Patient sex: M
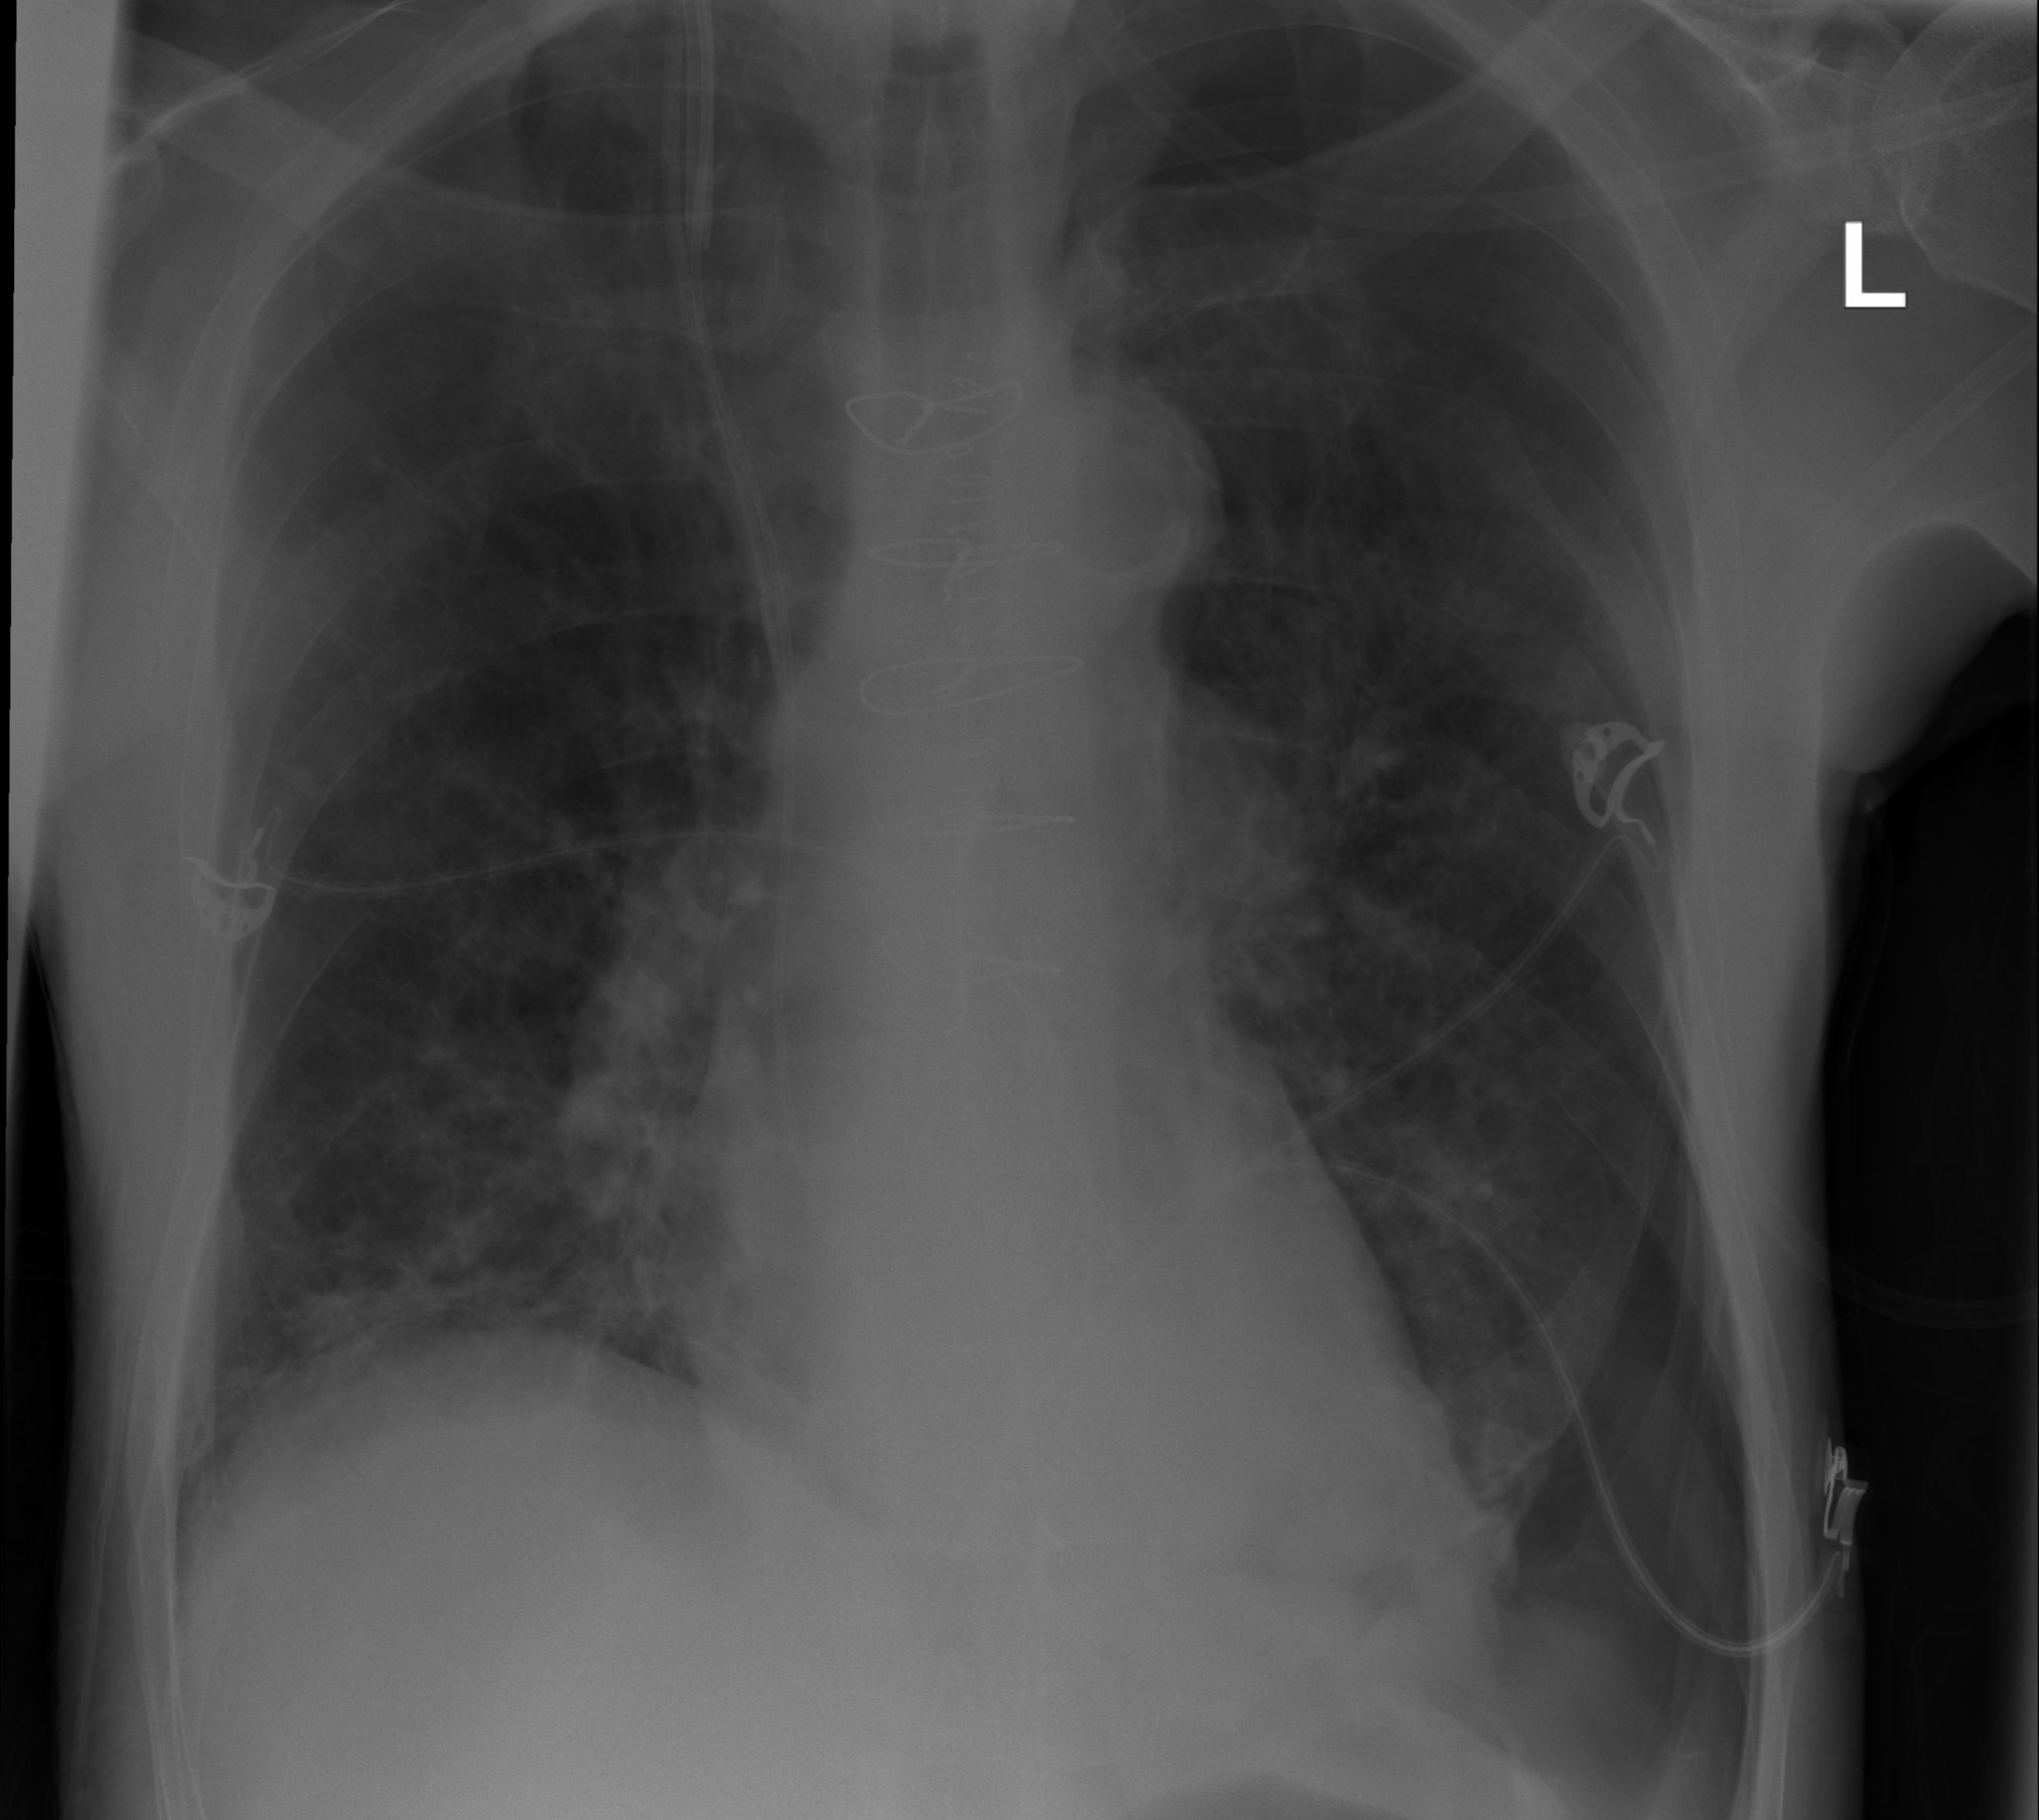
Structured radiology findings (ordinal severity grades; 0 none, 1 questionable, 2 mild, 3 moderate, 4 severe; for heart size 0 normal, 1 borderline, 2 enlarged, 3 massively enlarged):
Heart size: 0
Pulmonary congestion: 0
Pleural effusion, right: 0
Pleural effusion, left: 0
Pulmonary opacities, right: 0
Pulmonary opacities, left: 0
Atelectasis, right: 2
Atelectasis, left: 0